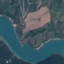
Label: River